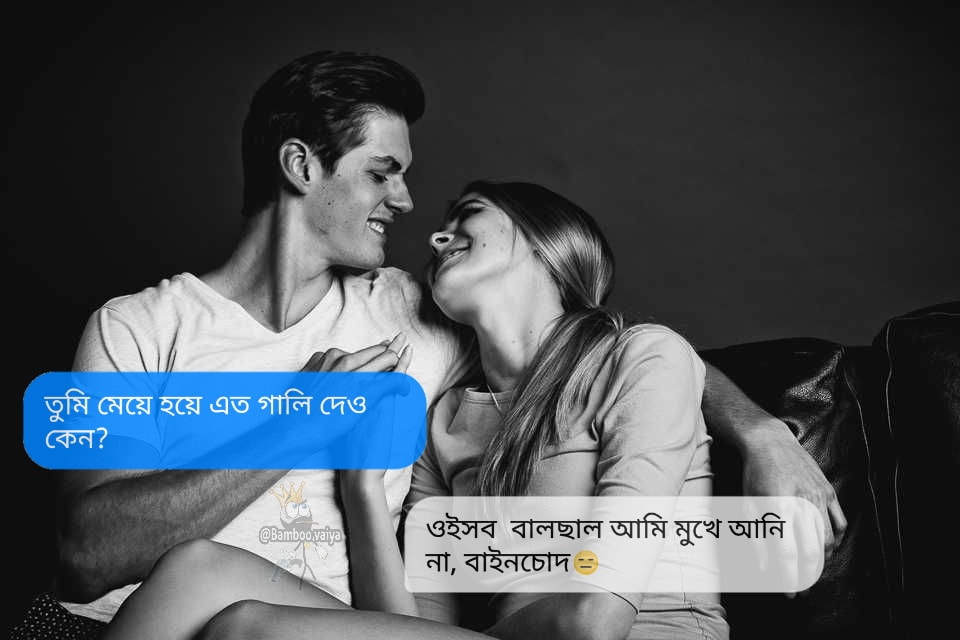
Text: তুুমি মেয়ে হয়ে এত গালি দেও কেন ?     ওইসব বালছাল আমি মুখে আনি না বাইনচোদ
Label: Hate
Hate category: Personal Offence
Targeted group: Individual